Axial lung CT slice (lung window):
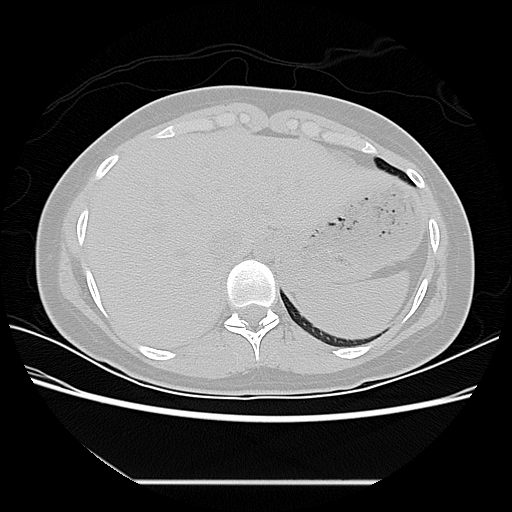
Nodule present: no